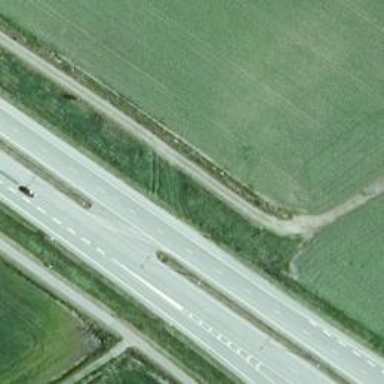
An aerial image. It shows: Asphalt trunk highway.